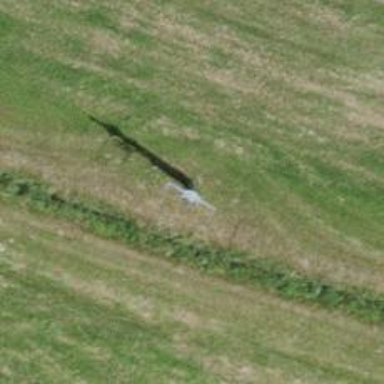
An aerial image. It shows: Power pole.